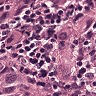
Metastatic tissue present: yes